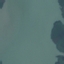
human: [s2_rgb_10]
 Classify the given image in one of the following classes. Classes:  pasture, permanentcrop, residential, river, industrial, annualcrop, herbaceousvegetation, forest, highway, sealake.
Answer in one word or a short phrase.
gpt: SeaLake